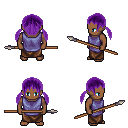
a pixel art fantasy rpg character, male body template, human, dark skin, chain tabard jacket, robe skirt, purple twin-tailed hairstyle, spear, four views (front, back, left, right), 2x2 character sprite sheet, small pixel art, hard edges, no anti-aliasing